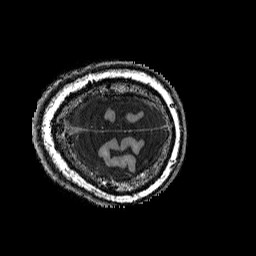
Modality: T1w
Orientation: axial
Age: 47
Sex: male
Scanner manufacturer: siemens
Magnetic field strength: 3 T
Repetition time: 2.25 s
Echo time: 0.00411 s